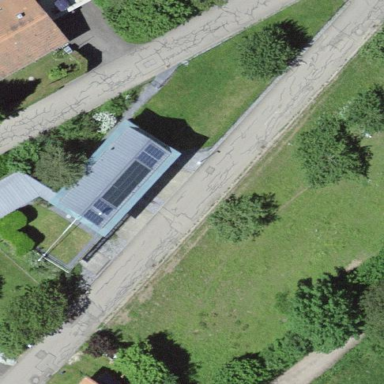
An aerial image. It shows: Residential building.